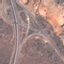
Label: Highway